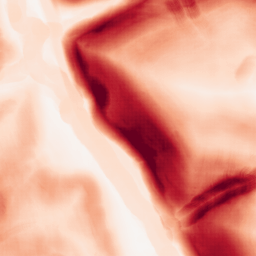
Category: morphological
Decomposition family: morphological_gradient
Decomposition parameters: size: 10
shape: disk
Upsampling method: sinc_hamming
Upsampling parameters: scale: 8
kernel_size: 16
Upsampling scale: 8